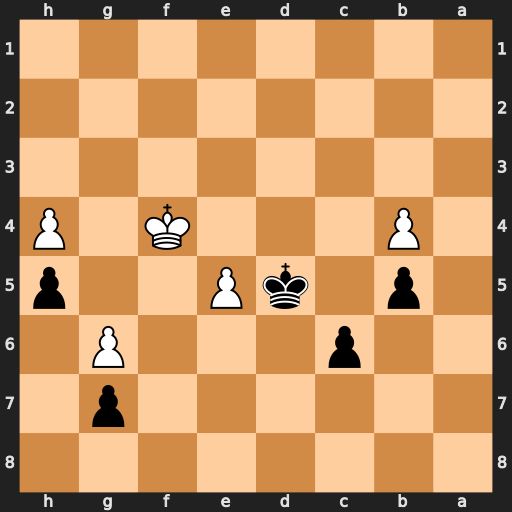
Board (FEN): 8/6p1/2p3P1/1p1kP2p/1P3K1P/8/8/8
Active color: b
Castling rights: -
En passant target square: -
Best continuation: c5 bxc5 Kxc5